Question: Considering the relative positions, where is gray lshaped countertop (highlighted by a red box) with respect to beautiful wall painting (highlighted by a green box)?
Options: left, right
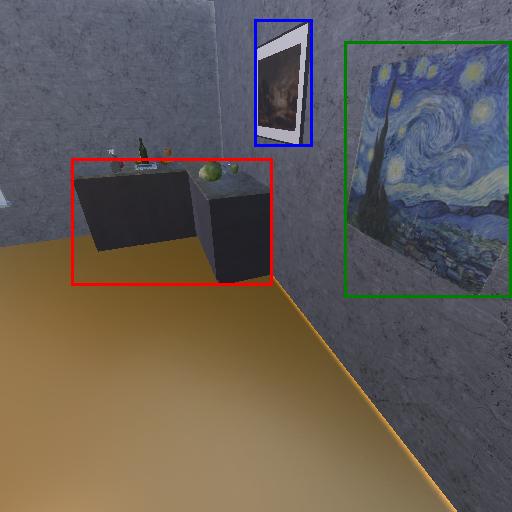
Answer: left